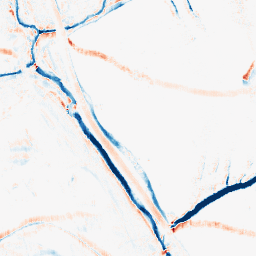
Category: morphological
Decomposition family: morphological_rect
Decomposition parameters: operation: average
width: 5
height: 10
Upsampling method: sinc_hamming
Upsampling parameters: scale: 4
kernel_size: 16
Upsampling scale: 4